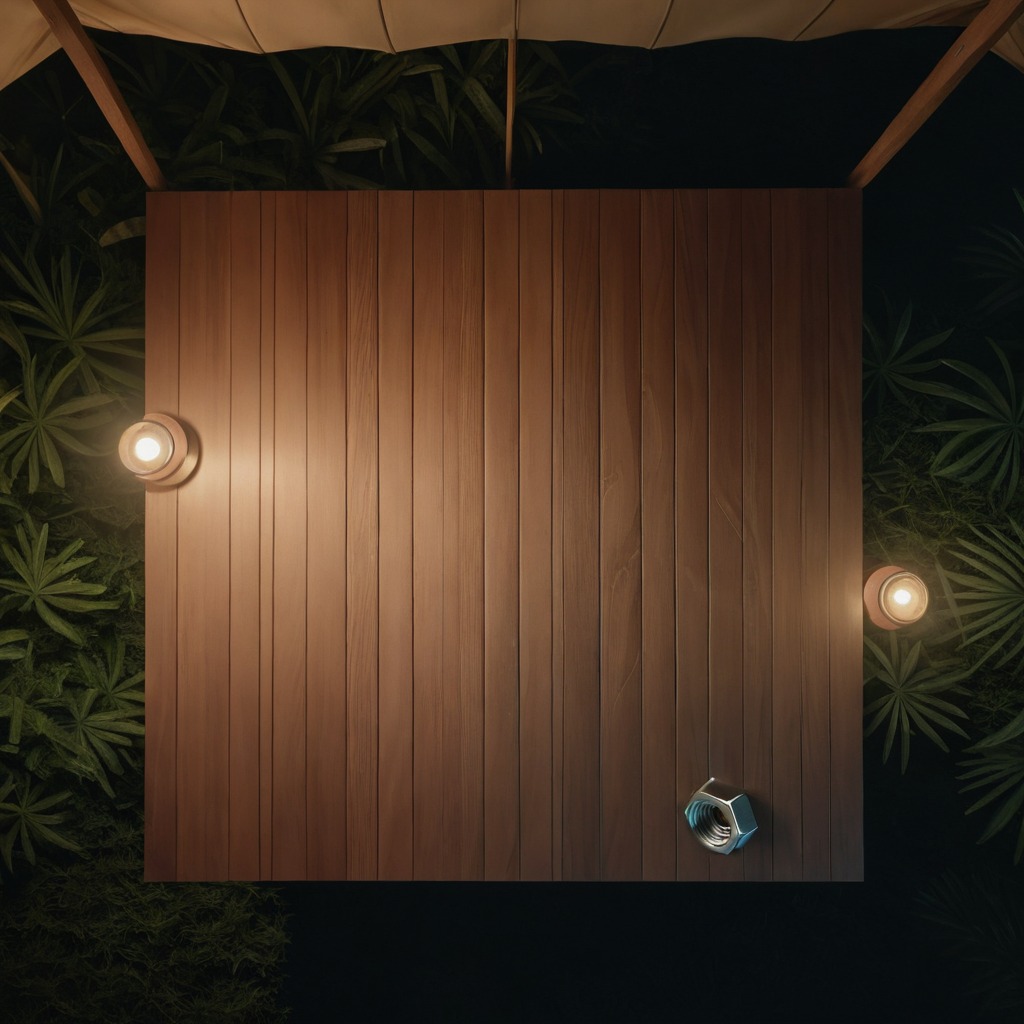
A metal nut is lying on the wooden table inside a jungle field workshop tent at night.